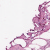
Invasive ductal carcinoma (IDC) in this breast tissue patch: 0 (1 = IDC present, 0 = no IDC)